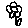
Label: flower